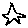
Label: star